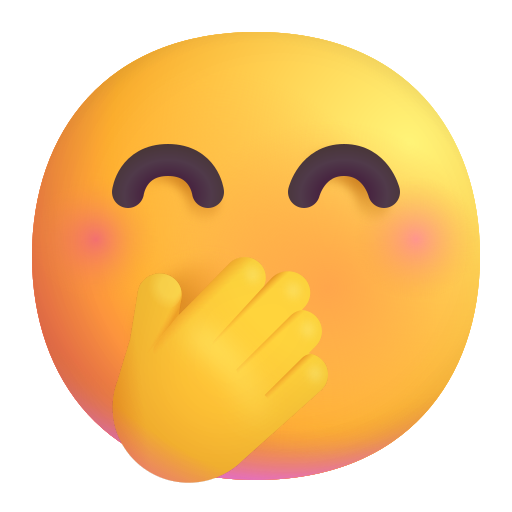
face with hand over mouth color